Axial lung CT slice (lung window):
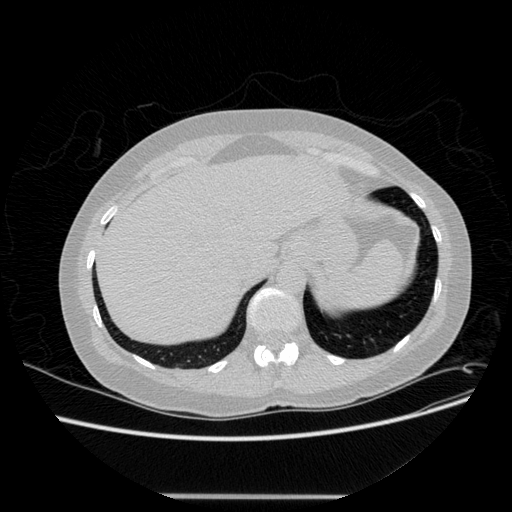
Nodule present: no